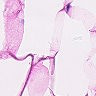
Metastatic tissue present: no